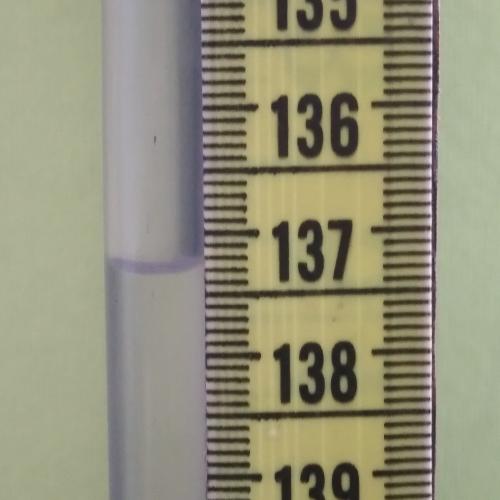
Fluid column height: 137.3 cm